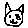
Label: cat